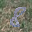
Label: 8